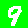
Digit: 9